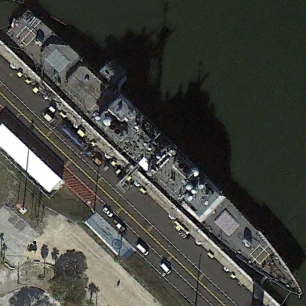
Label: Ticonderoga-class_cruiser